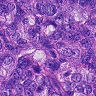
Metastatic tissue present: yes